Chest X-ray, PA view. Patient: 31 years old, sex M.
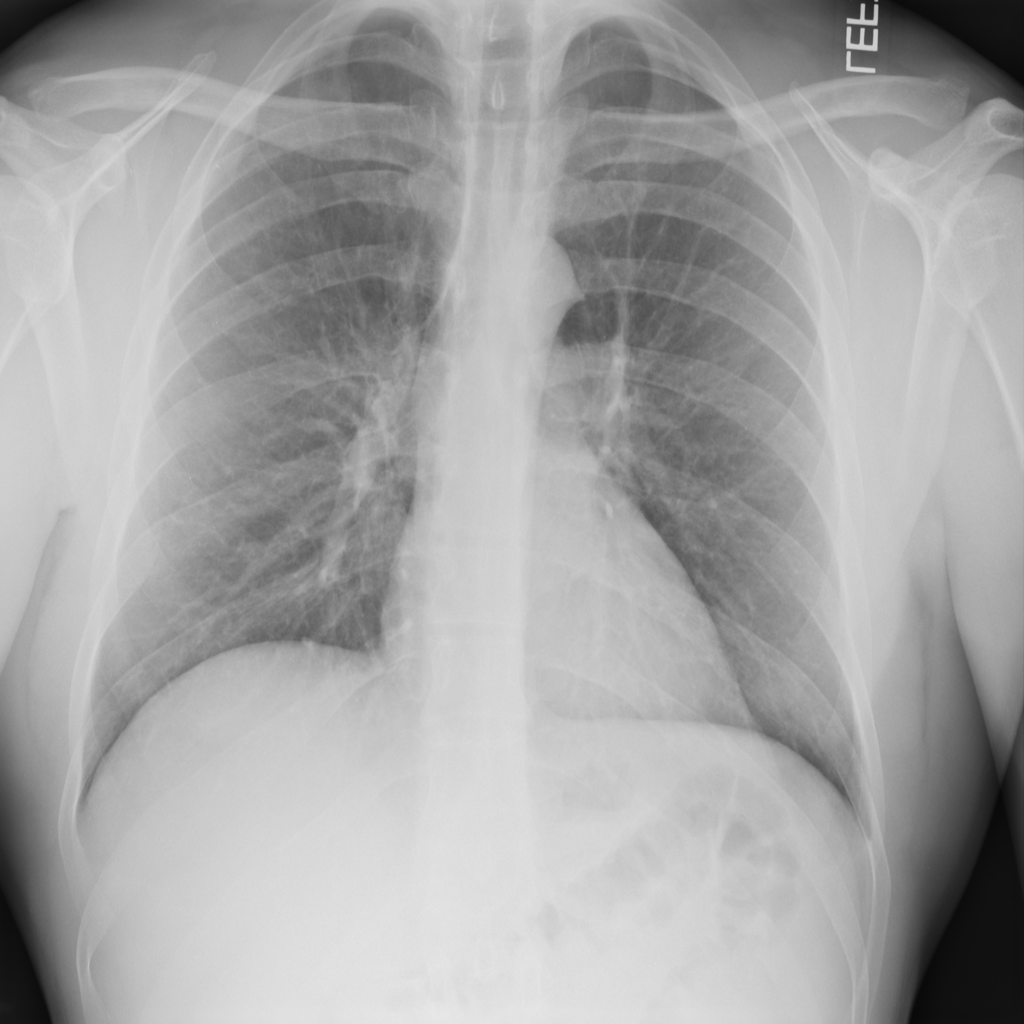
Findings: No Finding